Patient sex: F
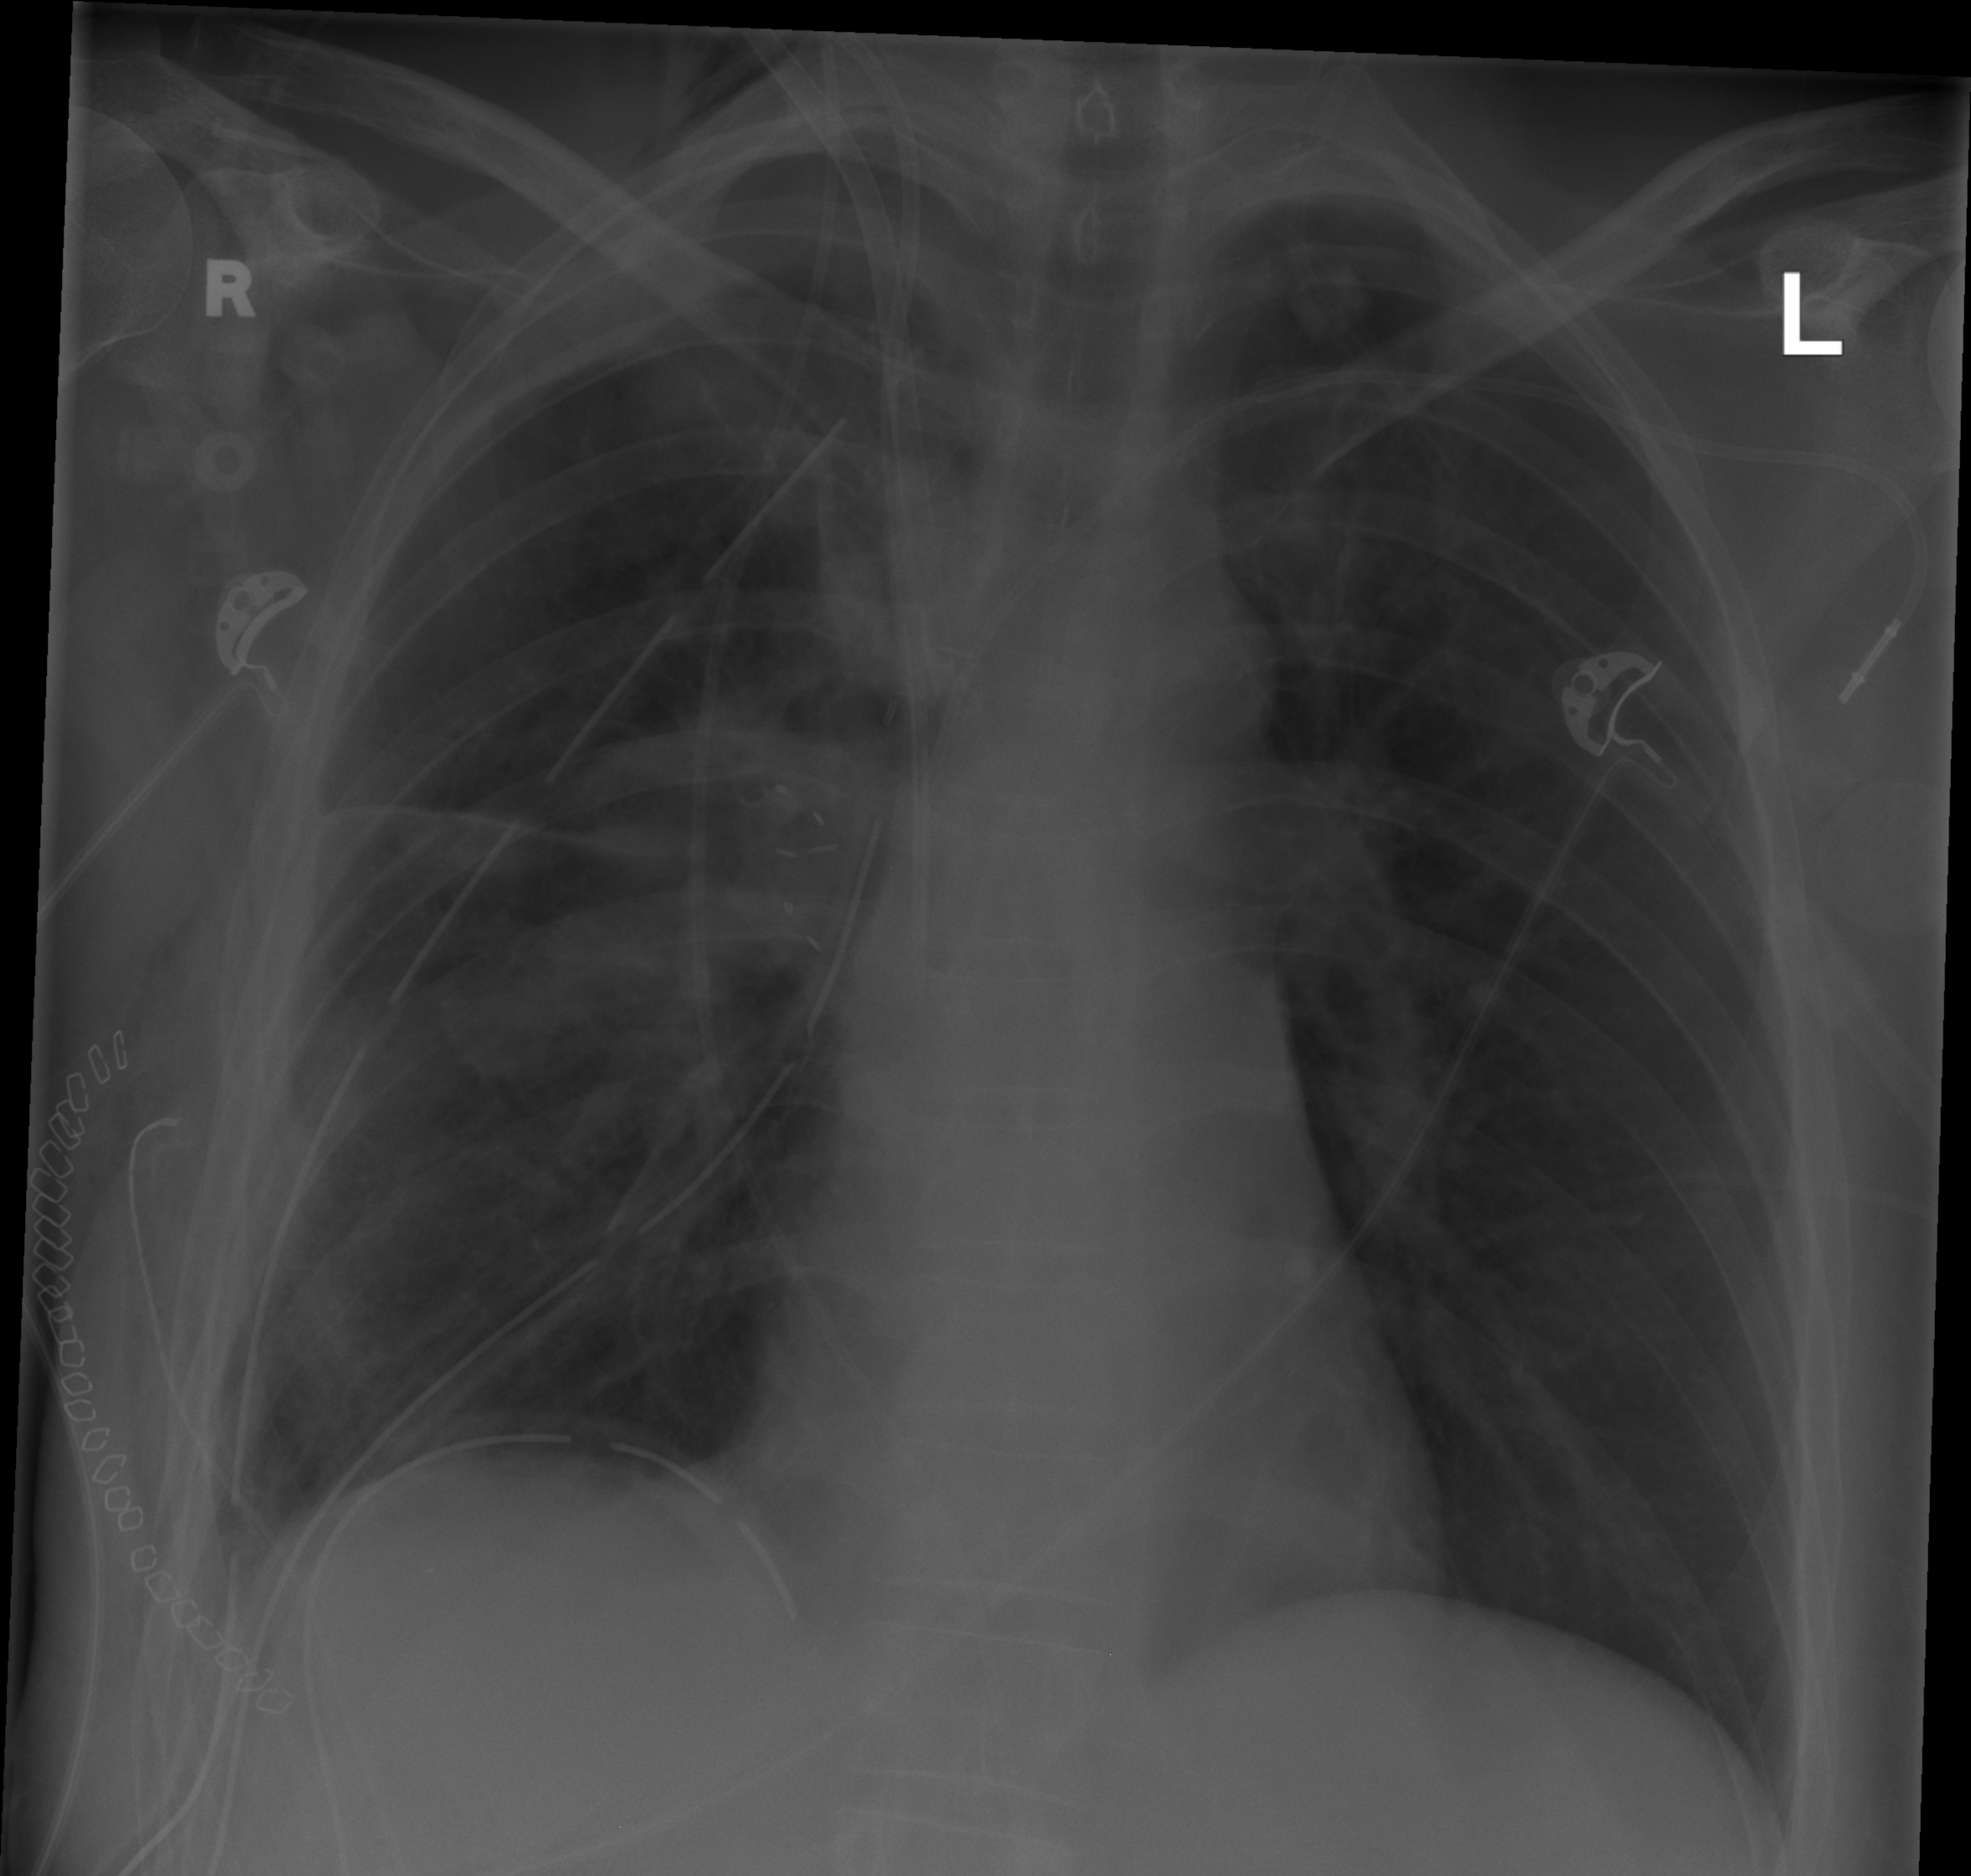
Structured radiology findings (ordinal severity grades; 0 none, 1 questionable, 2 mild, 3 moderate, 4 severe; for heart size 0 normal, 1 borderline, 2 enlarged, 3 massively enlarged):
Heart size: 0
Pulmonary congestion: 0
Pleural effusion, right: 0
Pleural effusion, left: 0
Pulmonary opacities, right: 2
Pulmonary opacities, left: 0
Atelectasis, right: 2
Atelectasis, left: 0